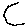
Label: hexagon